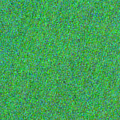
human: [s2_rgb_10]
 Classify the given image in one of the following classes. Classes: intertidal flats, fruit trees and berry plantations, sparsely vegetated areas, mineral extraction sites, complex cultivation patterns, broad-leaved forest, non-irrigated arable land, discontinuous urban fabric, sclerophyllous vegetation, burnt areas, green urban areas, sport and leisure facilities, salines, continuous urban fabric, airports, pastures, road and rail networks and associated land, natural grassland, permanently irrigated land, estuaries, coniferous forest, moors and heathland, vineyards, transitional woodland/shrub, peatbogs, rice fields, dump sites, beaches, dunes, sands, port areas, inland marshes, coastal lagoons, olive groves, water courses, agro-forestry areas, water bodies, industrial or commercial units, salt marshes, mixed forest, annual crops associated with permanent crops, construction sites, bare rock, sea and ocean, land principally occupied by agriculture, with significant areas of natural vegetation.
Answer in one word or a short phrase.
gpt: sea and ocean